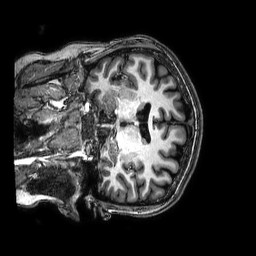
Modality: T1w
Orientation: coronal
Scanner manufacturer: philips
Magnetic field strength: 3 T
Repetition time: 0.008 s
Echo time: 0.003557 s